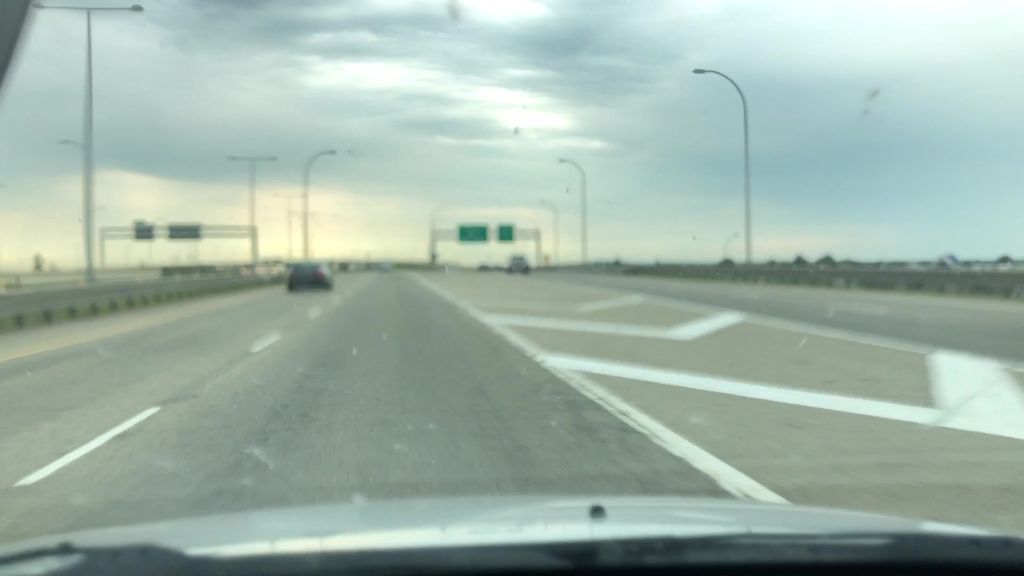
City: edmonton